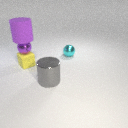
large purple rubber cylinder above small yellow rubber cube